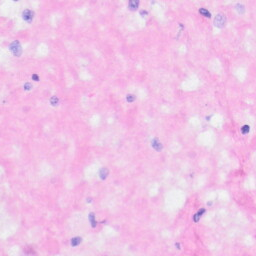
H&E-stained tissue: Kidney